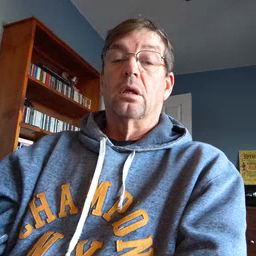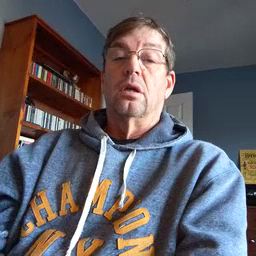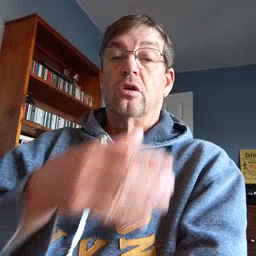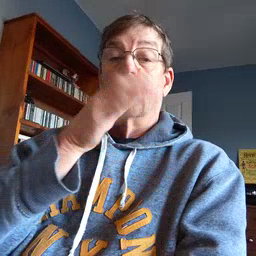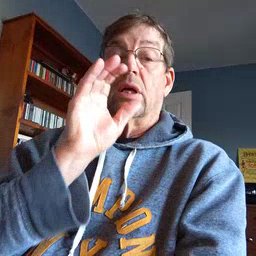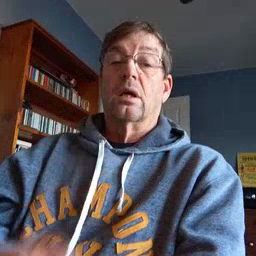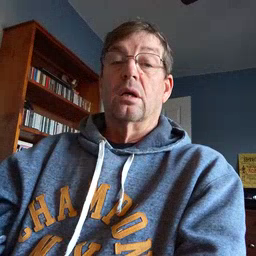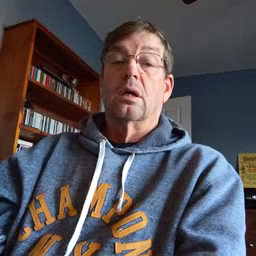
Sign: drink